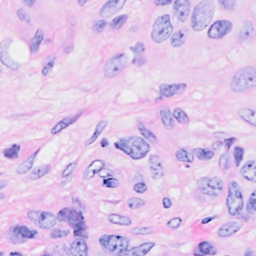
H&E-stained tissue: Breast